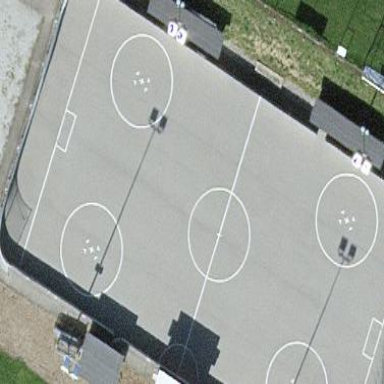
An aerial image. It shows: Asphalt pitch designed for roller skating and hockey.